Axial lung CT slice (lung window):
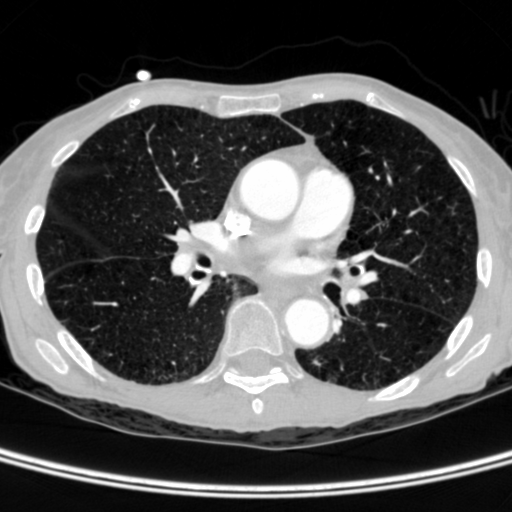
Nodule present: yes
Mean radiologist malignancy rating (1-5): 2.333